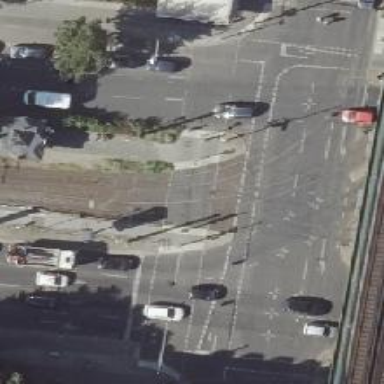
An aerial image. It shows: Tram crossing on the railway.